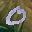
Label: 0